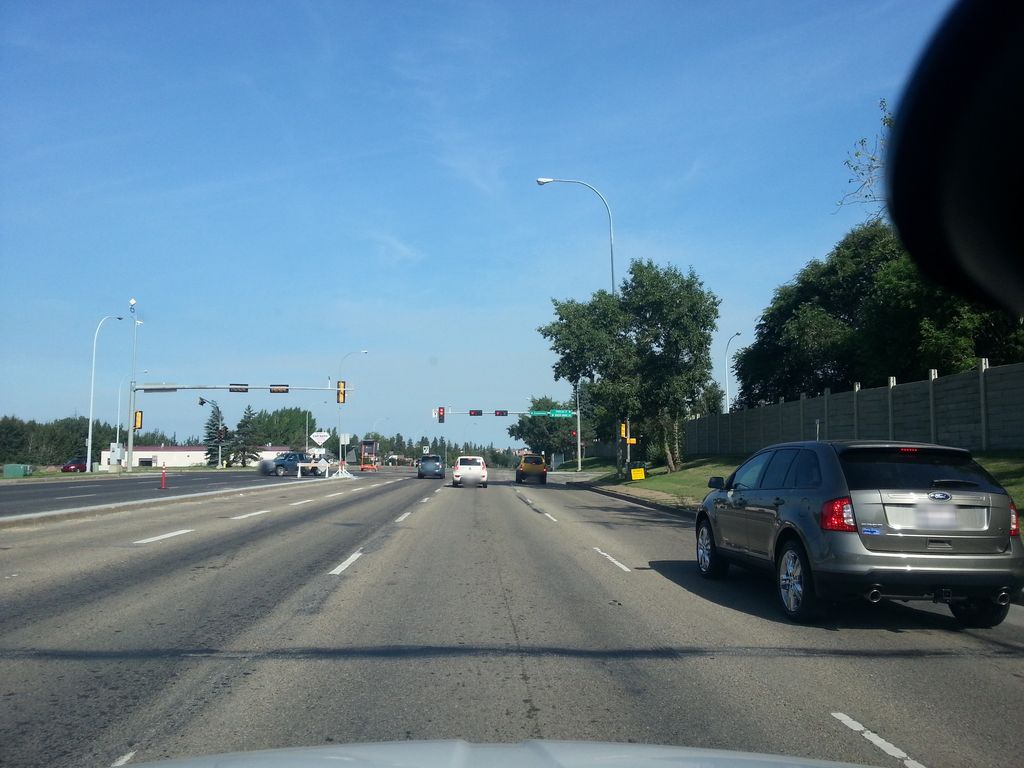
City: edmonton